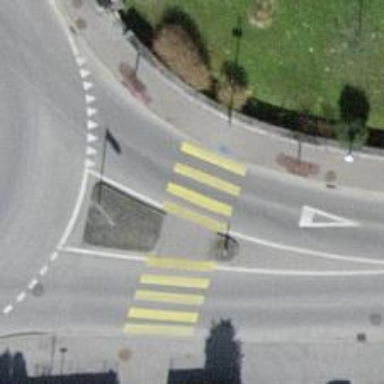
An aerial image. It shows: Marked crossing on the road.